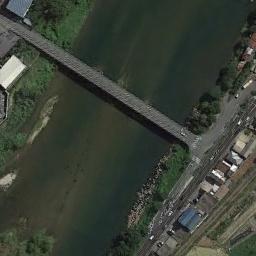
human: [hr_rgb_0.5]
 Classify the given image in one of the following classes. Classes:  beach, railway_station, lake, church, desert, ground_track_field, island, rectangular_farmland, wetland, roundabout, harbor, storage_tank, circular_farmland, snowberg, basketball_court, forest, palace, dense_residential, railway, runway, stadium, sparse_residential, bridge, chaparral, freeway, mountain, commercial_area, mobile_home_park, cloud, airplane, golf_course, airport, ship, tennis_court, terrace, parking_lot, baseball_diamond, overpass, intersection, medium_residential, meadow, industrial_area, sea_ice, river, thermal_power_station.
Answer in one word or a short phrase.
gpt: bridge